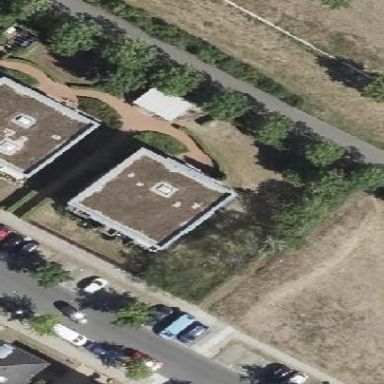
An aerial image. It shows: Building with apartments and flat roof.